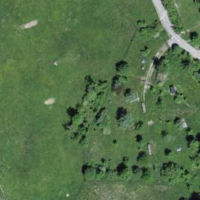
EUNIS habitat code: 53
Species observed at this site:
Troglodytes troglodytes
Milvus migrans
Milvus milvus
Phoenicurus ochruros
Alnus glutinosa
Buteo buteo
Picus viridis
Galanthus nivalis